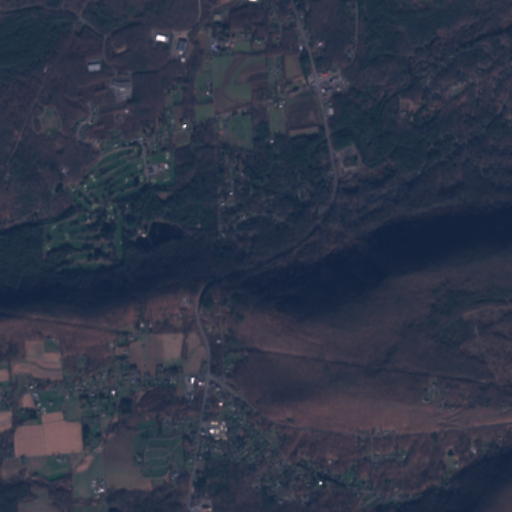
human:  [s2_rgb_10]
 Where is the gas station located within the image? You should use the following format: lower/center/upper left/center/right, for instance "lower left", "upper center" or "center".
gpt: The gas station is located in the lower center of the image.
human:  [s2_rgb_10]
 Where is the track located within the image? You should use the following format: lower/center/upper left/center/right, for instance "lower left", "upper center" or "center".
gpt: There is no track in the image.